Aerial crown-view tile of a tropical tree (Barro Colorado Island, Panama), acquired 20240716:
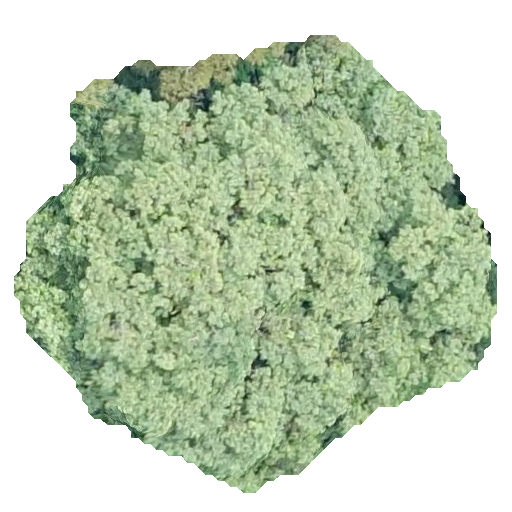
Species: Luehea seemannii
GBIF accepted scientific name: Luehea seemannii
Crown area: 240.819 m²